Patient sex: M
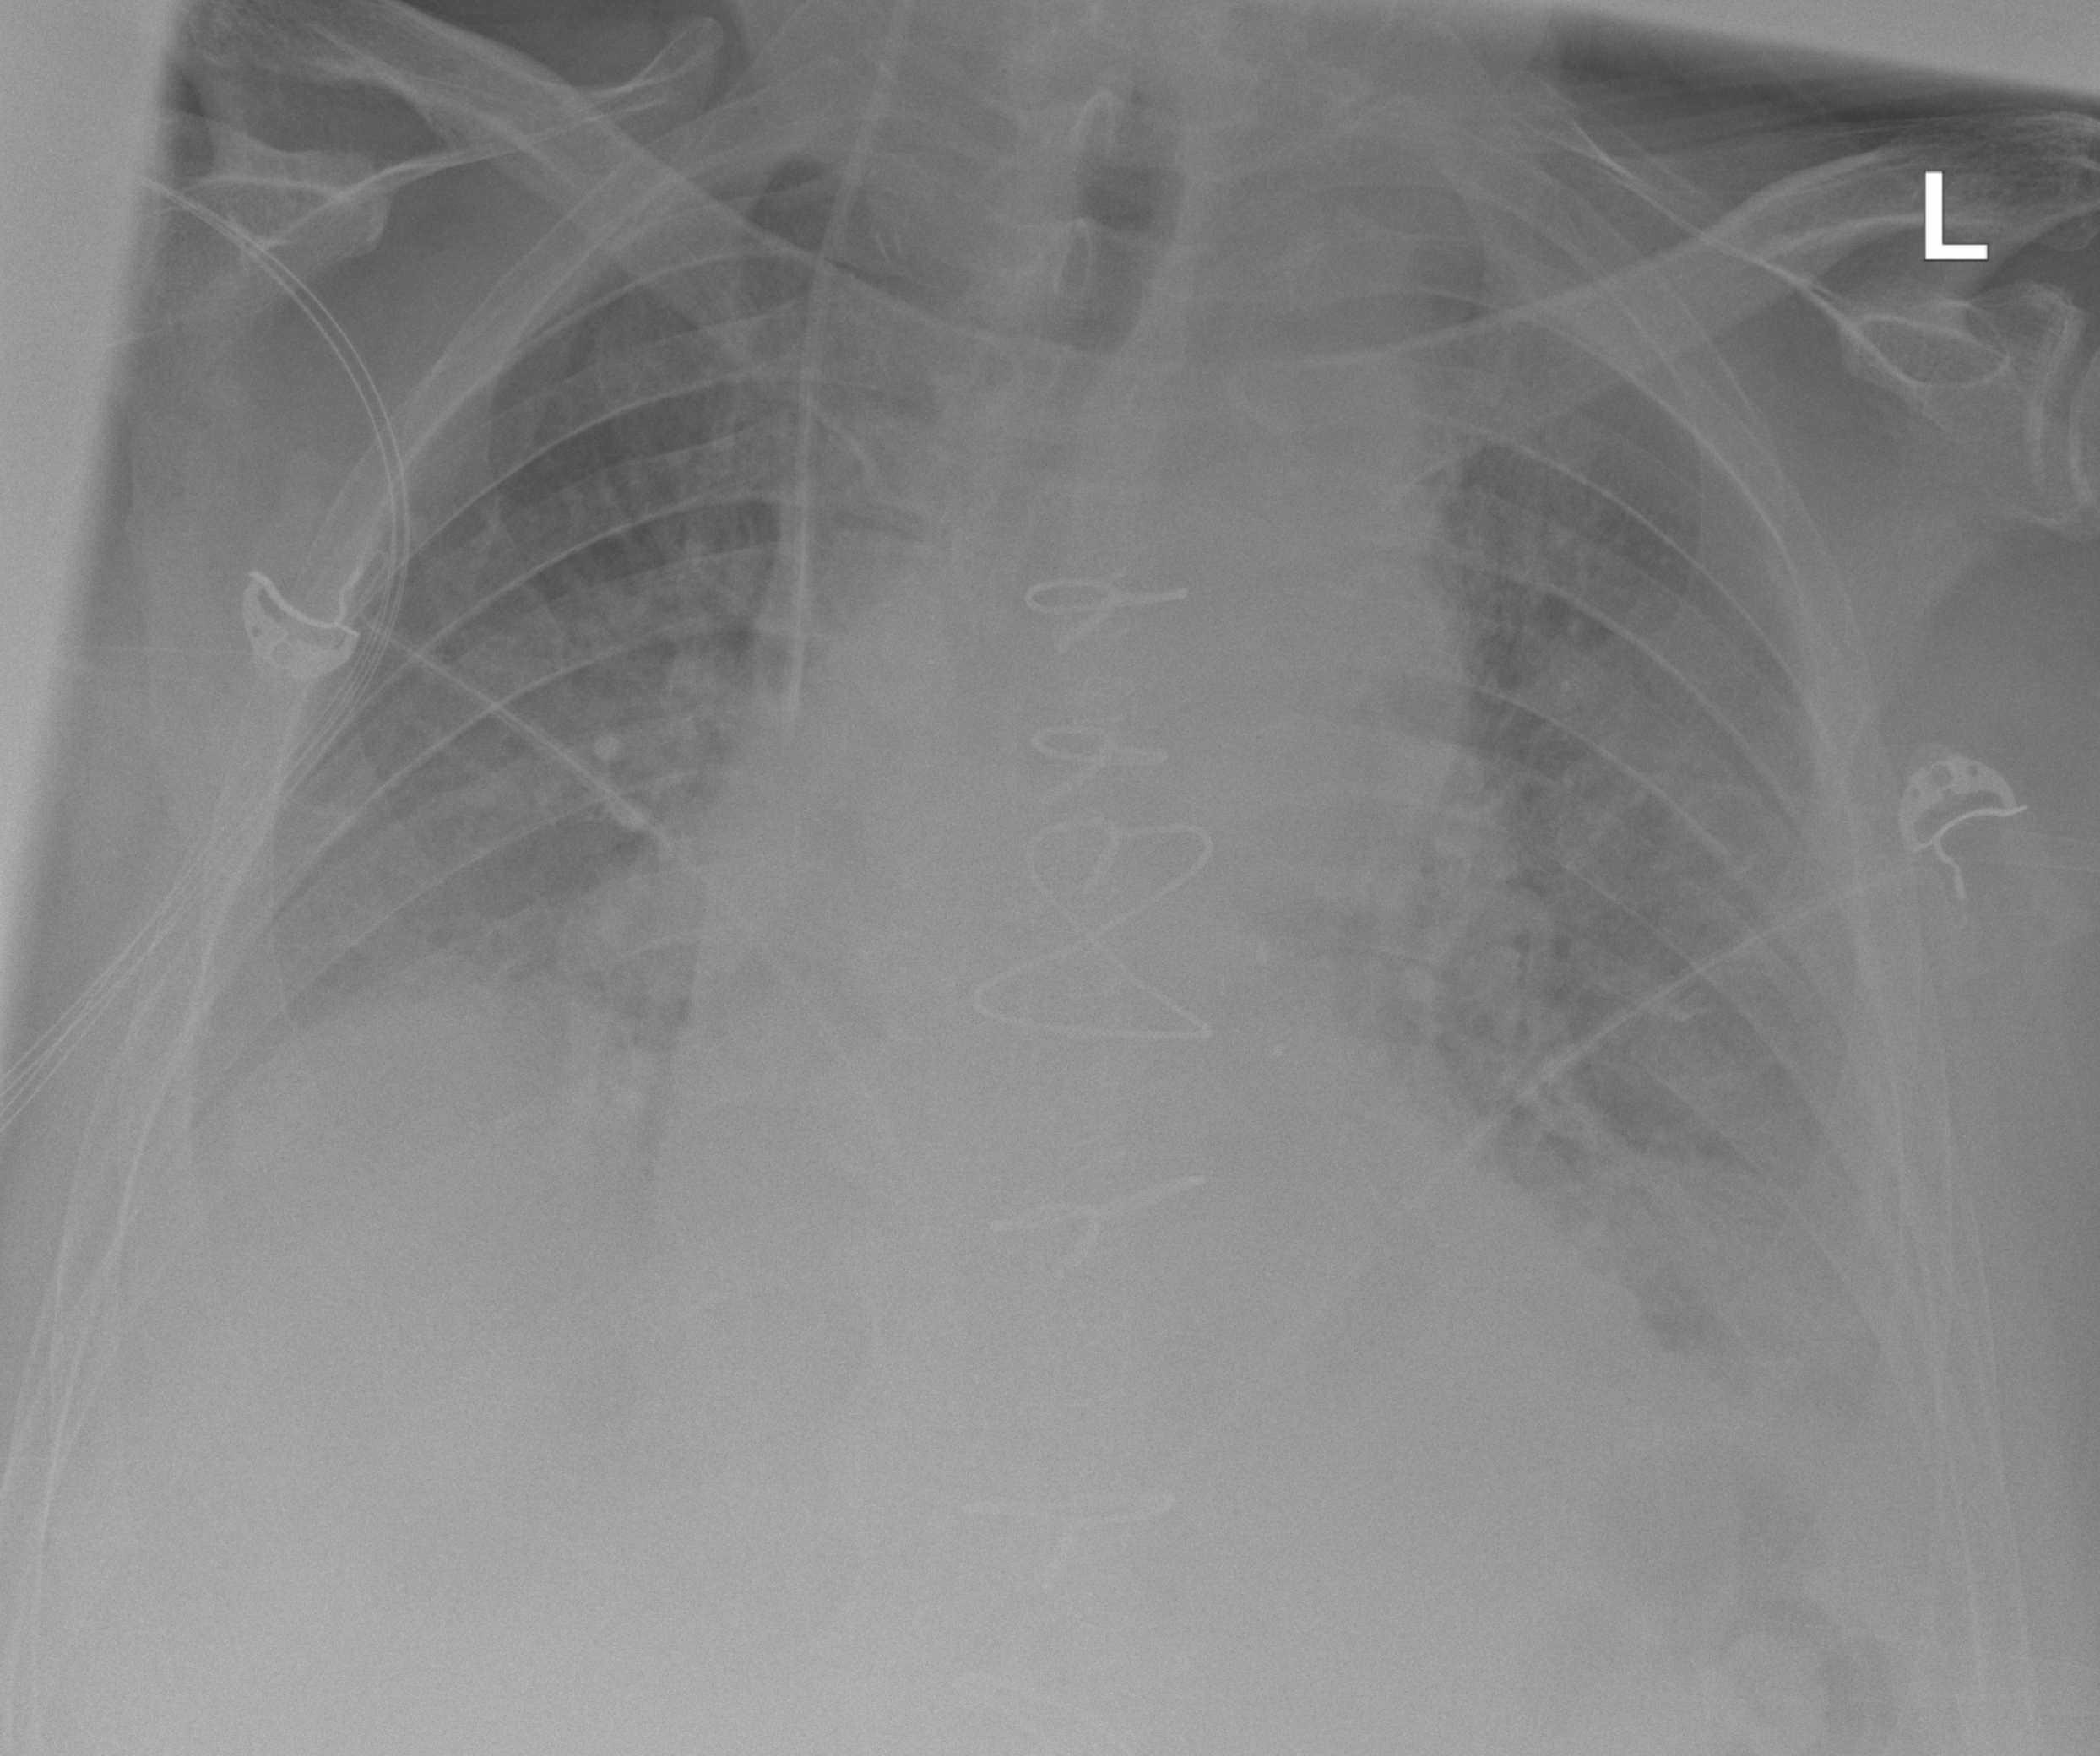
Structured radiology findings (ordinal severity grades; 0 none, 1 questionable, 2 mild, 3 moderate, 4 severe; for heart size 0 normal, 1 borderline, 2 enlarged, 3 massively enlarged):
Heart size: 2
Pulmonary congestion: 2
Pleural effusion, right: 2
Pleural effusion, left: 2
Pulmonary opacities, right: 1
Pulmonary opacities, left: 1
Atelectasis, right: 2
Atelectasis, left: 2